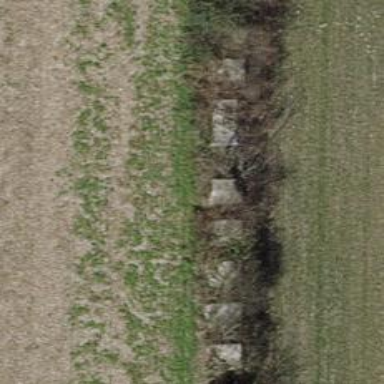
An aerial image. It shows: Block barrier.